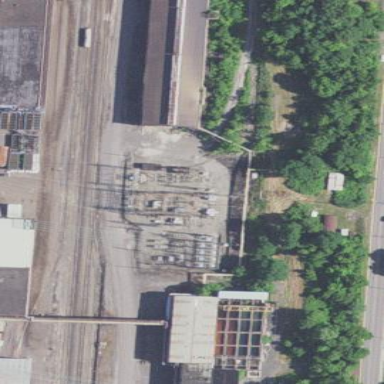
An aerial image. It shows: Industrial substation with power supply facilities.